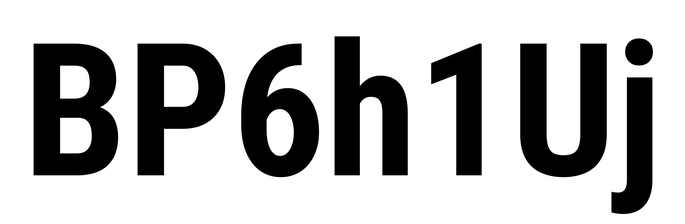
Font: Roboto_Condensed_Bold